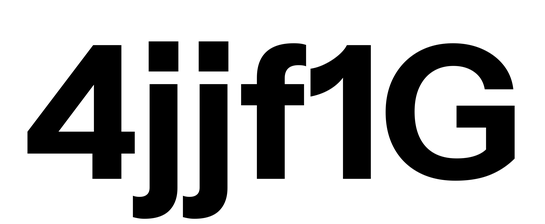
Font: InstrumentSans_Bold